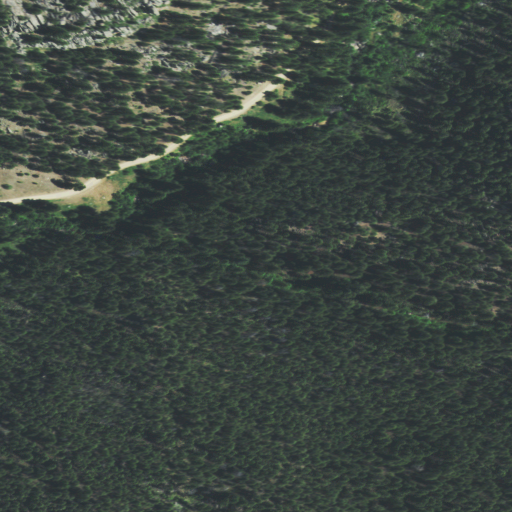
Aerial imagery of valley in Montana named Pole Gulch containing evergreen forest and shrub